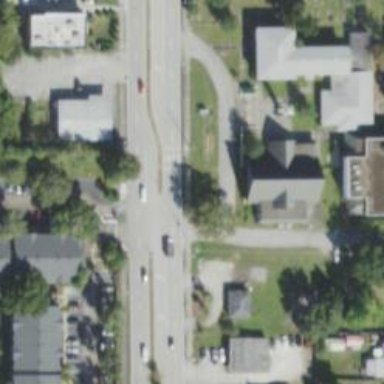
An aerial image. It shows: Unclassified road with asphalt surface.